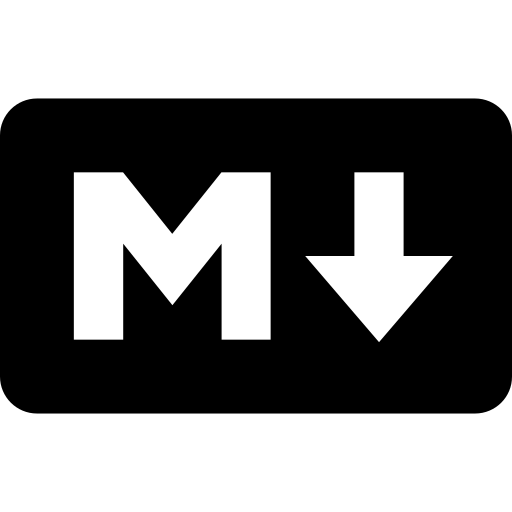
Tags: icon, FontAwesome, fa-icon, brand, markdown